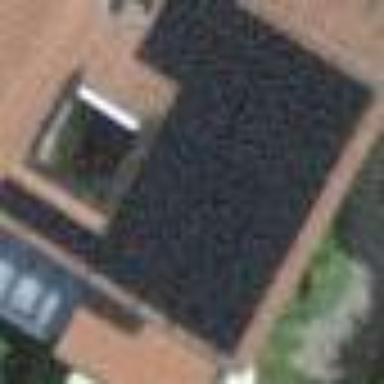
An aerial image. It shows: Solar photovoltaic panel generator.